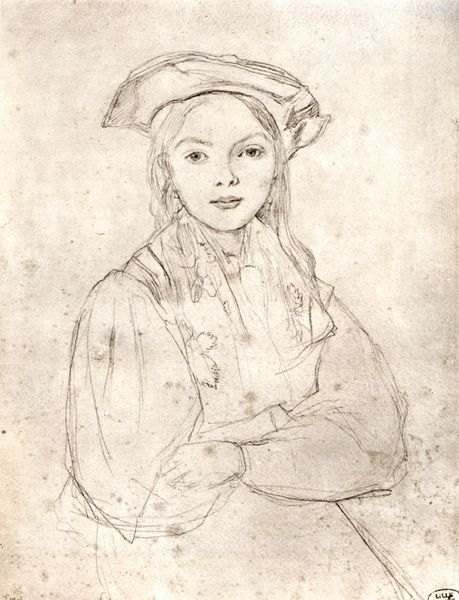
Titel: Porträt der Mademoiselle Sennegon, Nichte des Künstlers
Künstler: Jean Baptiste Camille Corot
Standort: Lille
Institution: Musée des Beaux-Arts
Schlagwörter: blätter, gemälde, hand, weiß, mädchen, sitzen, blume, blumen, frau, frisur, grau, haar, hut, kleid, kreide, mund, nase, ohr, profil, schwarz, skizze, zeichnung, blick, dame, schal, tuch, haube, hochformat, muster, rock, schleife, alt, jung, kappe, mütze, arme, augen, falten, gesicht, kleidung, kragen, lang, ärmel, bildnis, hals, hände, portrait, porträt, signatur, auge, gewand, haare, halbfigur, kind, blatt, augenbrauen, brustbild, hübsch, lippen, locke, locken, schultern, zart, rund, stock, kopfbedeckung, lächeln, wangen, papier, umrisse, haltung, studie, backen, bäuerin, grafik, graphik, linien, sepia, romantik, hands, hat, white, arm, black, dress, face, female, gray, grey, hair, nose, woman, flicken, zopf, ernst, brauen, halstuch, pupillen, faltenwurf, junge frau, junge, nazarener, revers, lächelnd, striche, linie, linear, schönheit, schwarz weiss, barrett, seite, selbstbildnis, schweden, bleistift, stempel, entwurf, nasenloch, portrai, stift, nasenlöcher, unvollendet, tracht, flecken, verschränkt, barett, feather, schläfen, halbporträt, wach, background, crossed, ear, girl, head, young, frontansicht, fleckig, ahorn, child, eyes, dürer, drawing, paper, flechte, black and white, brow, chin, mouth, scarf, illustration, sketch, rötel, cross, pen, smile, eleganz, strähnen, haarsträhnen, junges mädchen, dirt, person, human, arms, clothes, leaves, pose, zeichung, verschrenkt, vorzeichnung, draft, flecke, signature, pencil, lebendig, draw, raffael, eye, cloth, silberstift, finger, fingers, belistift, beautiful, lips, cheek, forschend, eselsohr, verschränkte arme, signstur, forehead, page, ironisch, bruststuck, verschränkung, zopg, frai, rundes gesicht, archaisches lächeln, grziös, haarstähnen, madita, verschrankte arme, face-en-face, mädchen4, brows, moth, arms crossed, silberstichtzeichnung, appier, stockflechten, stockflechte, hüpsch